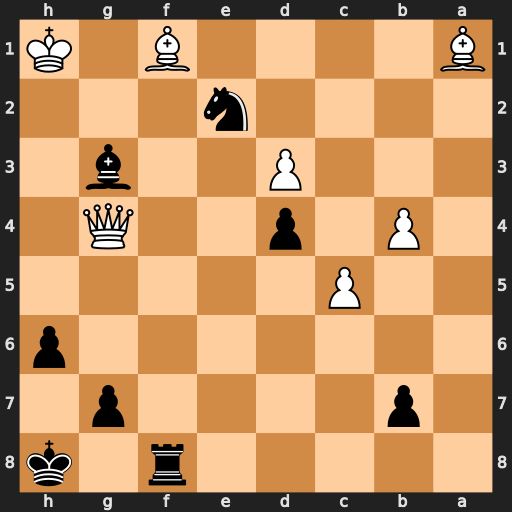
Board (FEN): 5r1k/1p4p1/7p/2P5/1P1p2Q1/3P2b1/4n3/B4B1K
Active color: b
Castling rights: -
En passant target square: -
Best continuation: Rxf1+ Kg2 Rf2+ Kh3 Rh2#